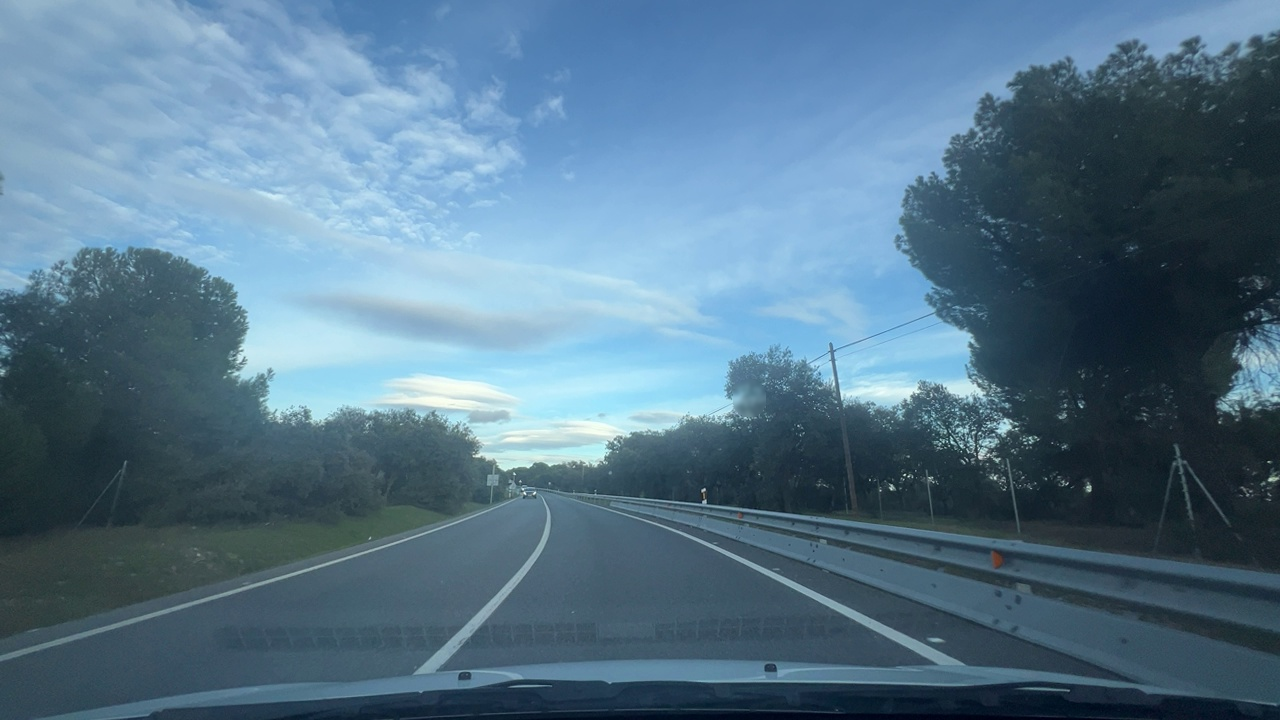
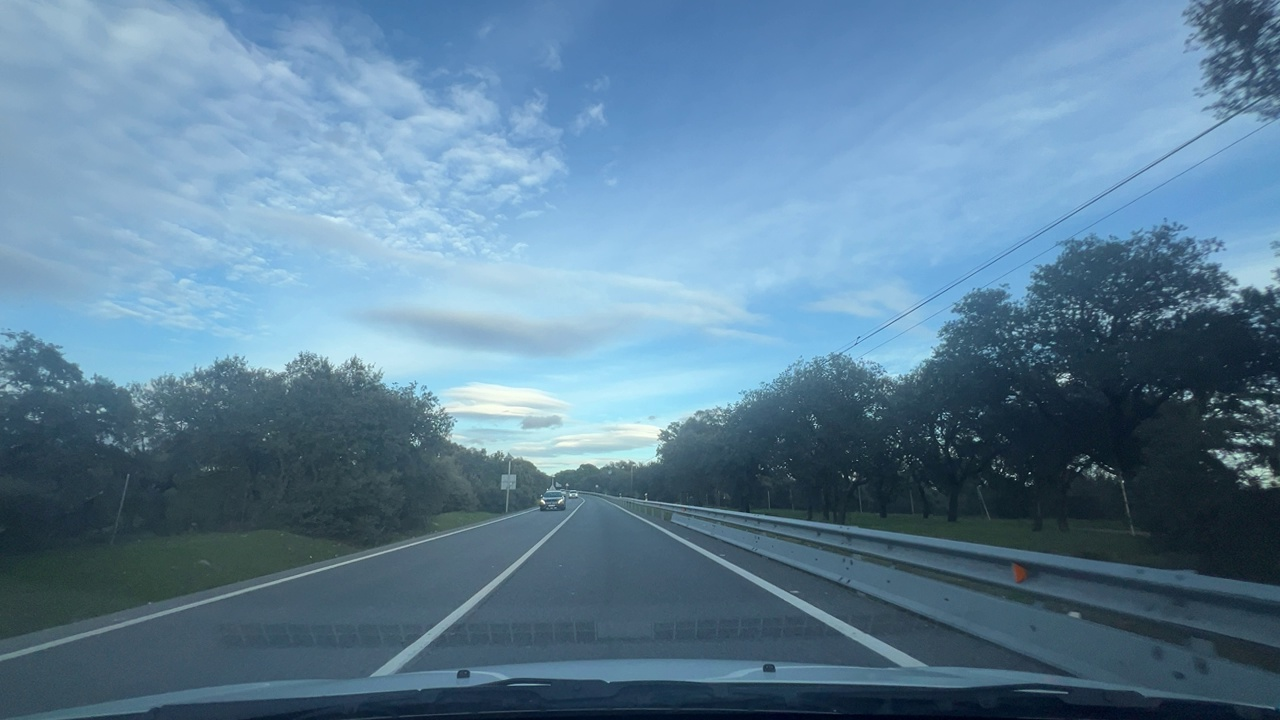
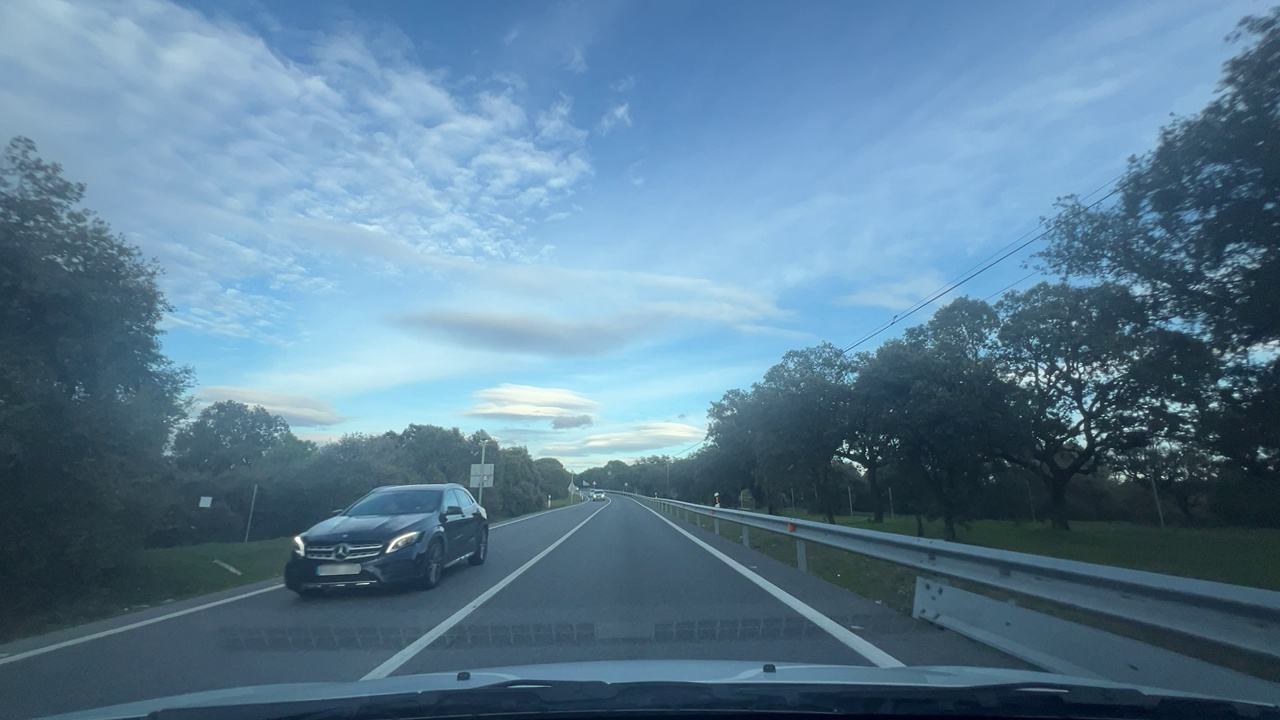
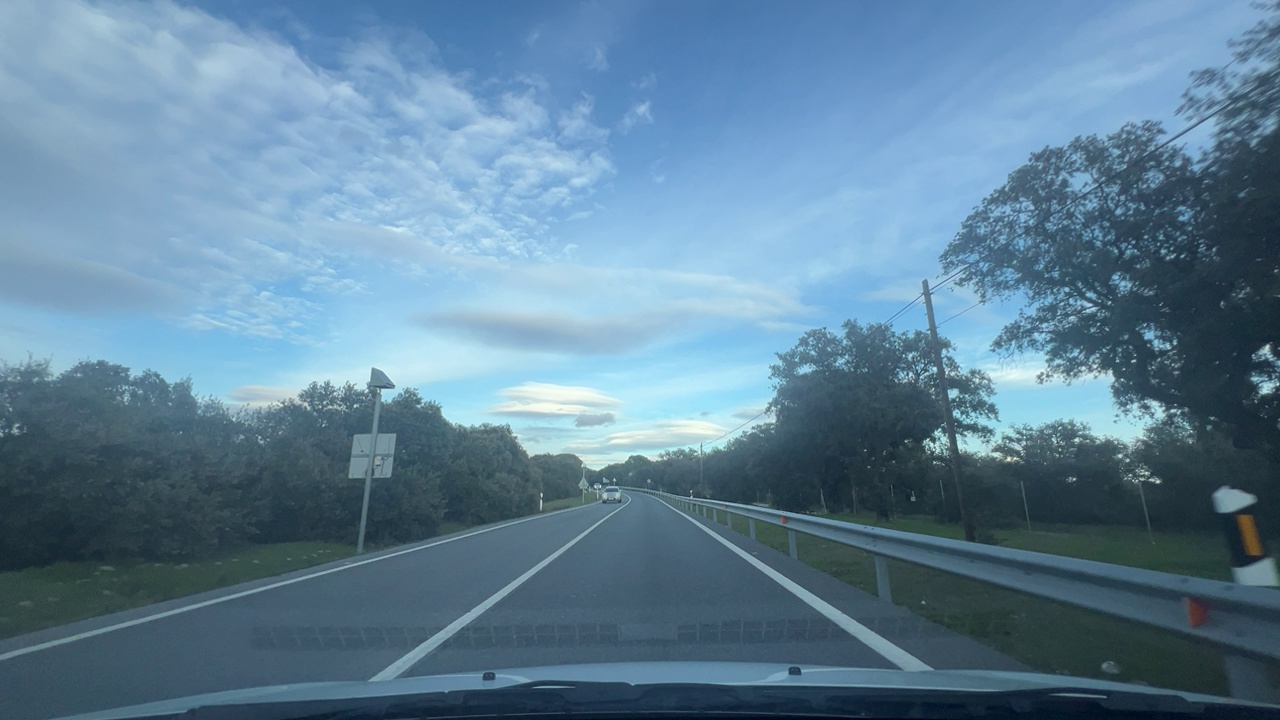
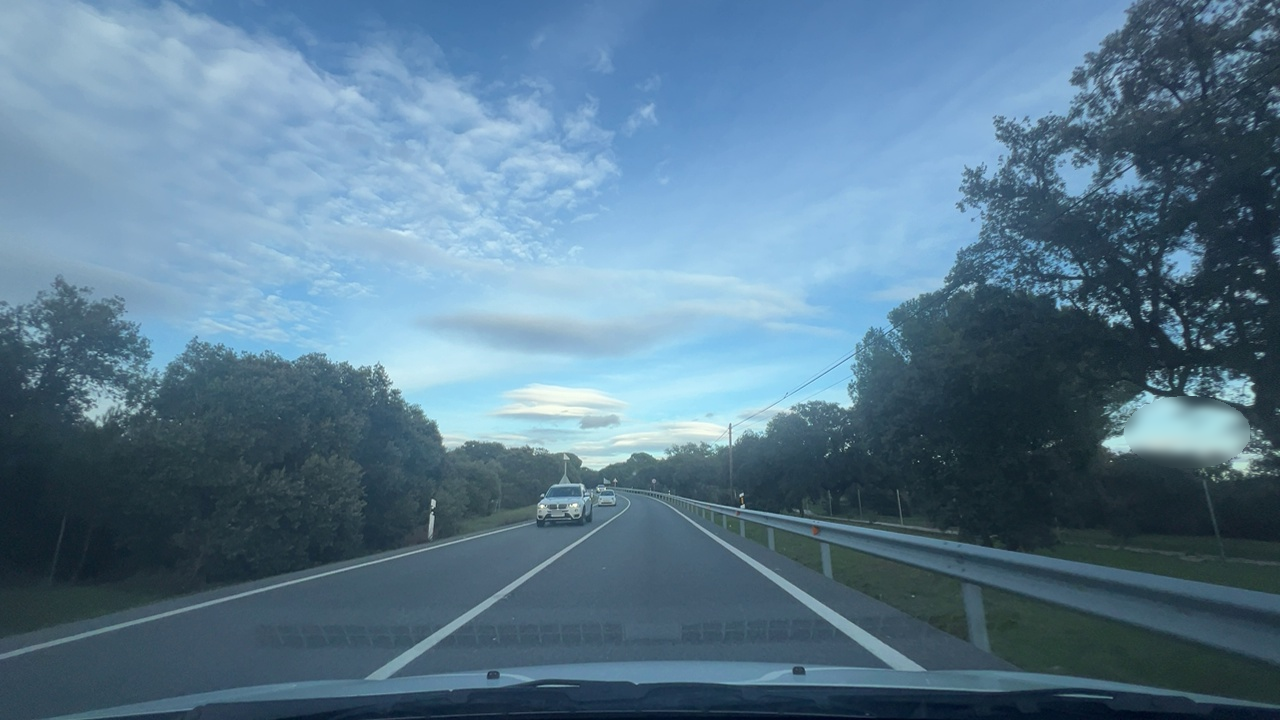
Situation: empty
Question: Are multiple traffic lights regulating the ego direction of travel displaying different colors simultaneously?
Answer: No
Reasoning: There are no traffic lights visible ahead in the ego lane

Situation: empty
Question: Is there a vehicle directly ahead in the ego lane with brake lights on?
Answer: No
Reasoning: There are no vehicles ahead of the ego vehicle

Situation: empty
Question: Is the distance between the ego vehicle and the vehicle ahead decreasing?
Answer: No
Reasoning: There are no vehicles ahead of the ego vehicle

Situation: empty
Question: Is either the ego vehicle or the leading vehicle stationary?
Answer: No
Reasoning: There are no stationary vehicles visible